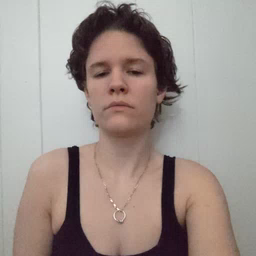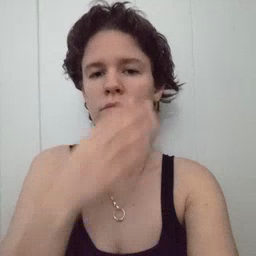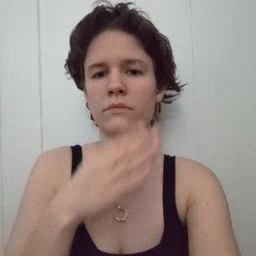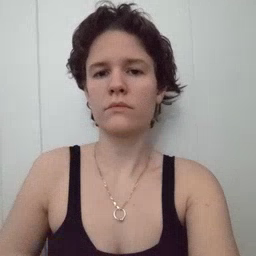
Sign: quiet